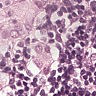
Metastatic tissue present: yes